五年级 · 画法几何学
下图中, 能折成正方体的是（）。

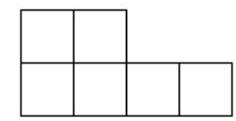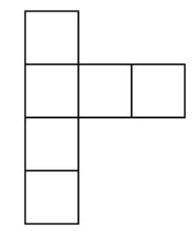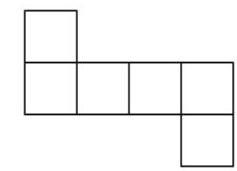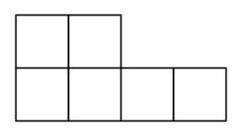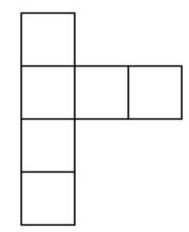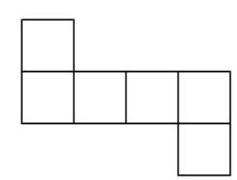
A.

B.

C.

答案: C
解析: 解C

【分析】根据正方体展开图的特点, “1-4-1"型、"2-3-1”型、“2-2-2”型、“3-3”型可以折成正方体；据此解答。

【详解】A.

不属于正方体展开图类型，不能折成正方体，不符合题意;

B.

不属于正方体展开图类型, 不能折成正方体, 不符合题意;

C.

属于“1-4-1”型, 能折成正方体, 符合题意。

故答案为: C

【点睛】根据正方体展开图的特点, 同时结合空间想象力进行判断。